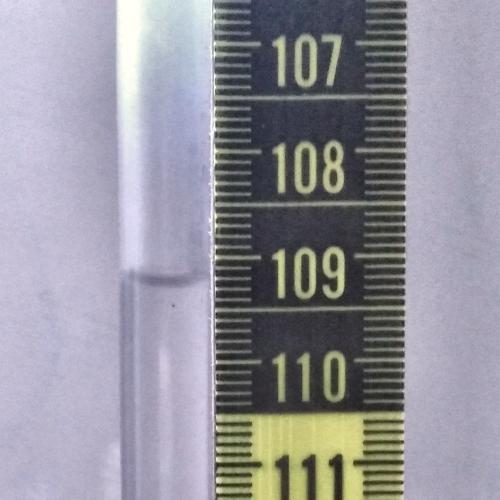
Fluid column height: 109.2 cm